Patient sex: F
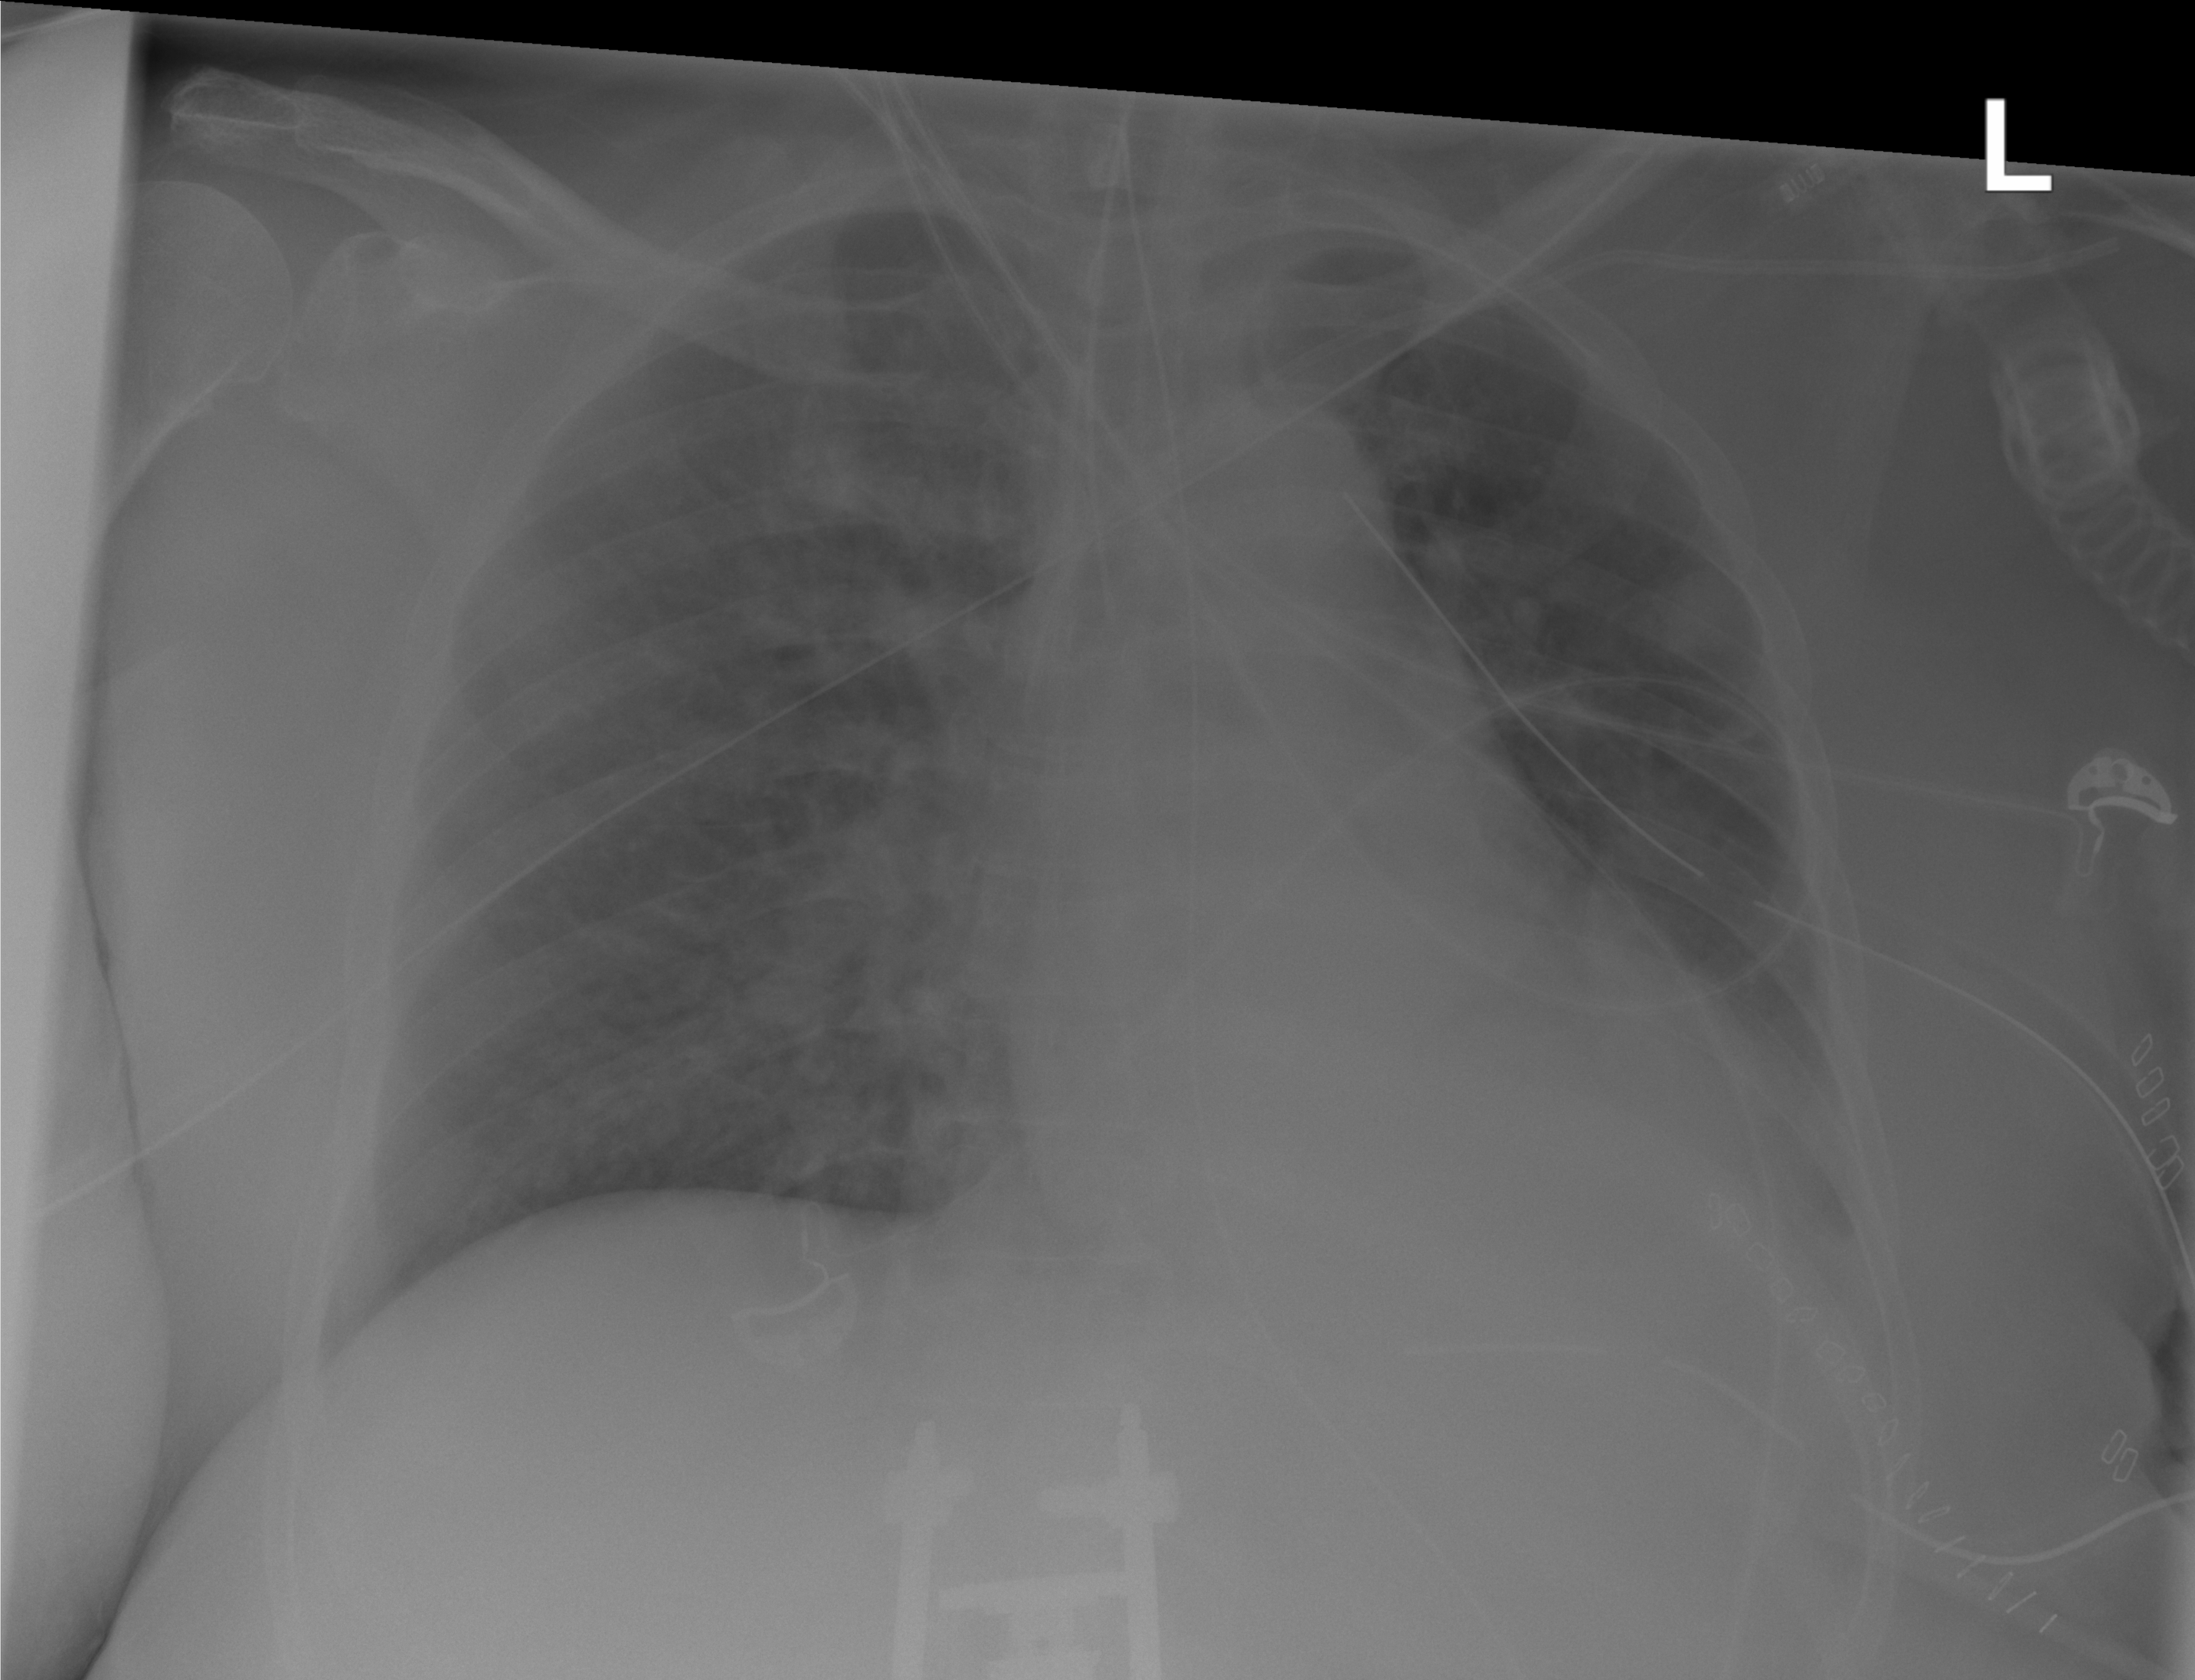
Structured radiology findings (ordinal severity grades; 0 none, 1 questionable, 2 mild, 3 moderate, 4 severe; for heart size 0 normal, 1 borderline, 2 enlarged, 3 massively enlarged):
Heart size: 2
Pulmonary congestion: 2
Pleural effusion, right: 0
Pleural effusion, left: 2
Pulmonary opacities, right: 2
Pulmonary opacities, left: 0
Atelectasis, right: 2
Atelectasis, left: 2